Question: I'm creating a form that uses <URL>. A picture is worth a thousand words!

In the 3rd row () there's some nesting going on. As you can see this nesting is causing a different alignment in the 2 column if compared to the first two rows. If you look at the orange line you can spot that...
I've set up a demo at JS Bin: <URL> using the latest Bootstrap version 2.2.2.
Debugging with Firebug I see a 'left-margin' of '30px' in '<div class="span3">' in the 2nd row/2nd column. If I manually change that value to '20px' than the columns align correctly.
Why the first two rows have a different margin-left?
---
With the help of <URL>
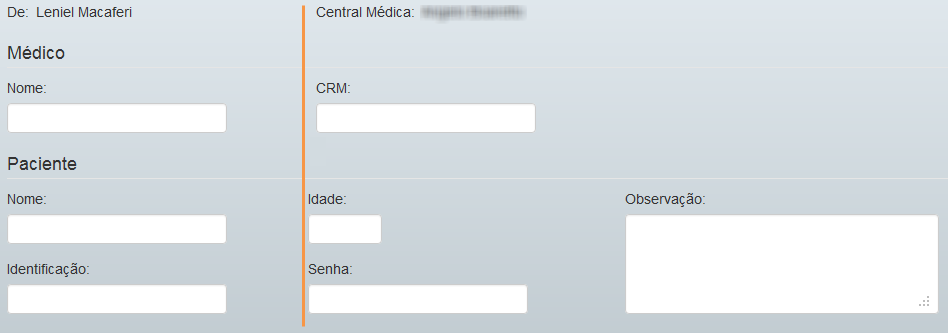
Answer: Why don't you keep the same structure 'span6 > span6' on both rows instead of 'span3' on the top row and 'span6 > span6' on the second ?
Check the updated JSBin <URL>
This definitely adds extra markup, but it assures you the same appearance.
The "why" is quite simple : the margin (gutter) of the fluid columns is based on the parent total width. If the parent is in fact a '.span6' (50%) of the window width, it will have a lesser value than a column whose parent is at full window width. In other words, nested fluid spans diminishes the column real pixel width - for the fluid grid only.